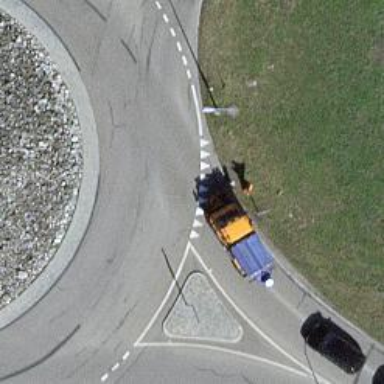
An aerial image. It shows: Road with "give way" sign.